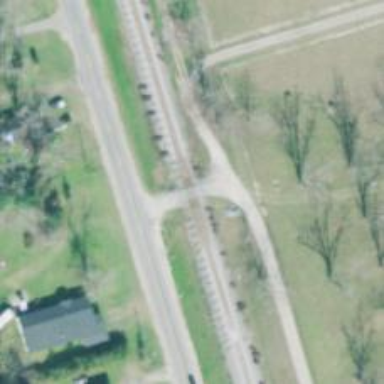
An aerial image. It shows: Uncontrolled level crossing along the railway.